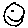
Label: smiley face